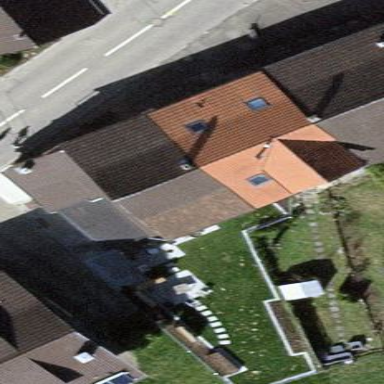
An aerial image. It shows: Building with skillion roof made of roof tiles.